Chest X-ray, AP view. Patient: 58 years old, sex M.
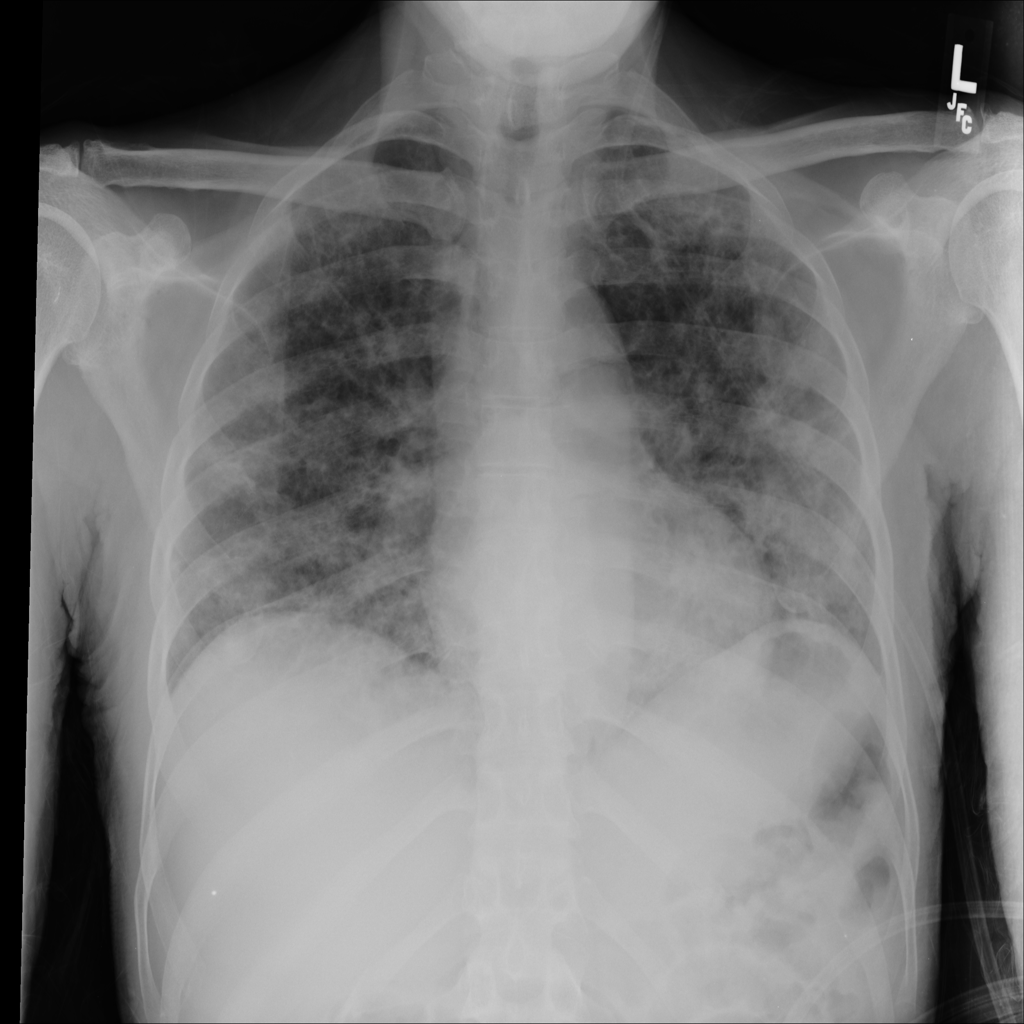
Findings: No Finding